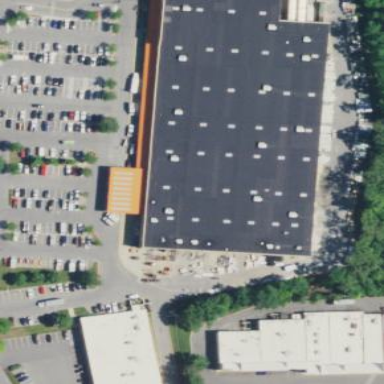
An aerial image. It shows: Retail building.